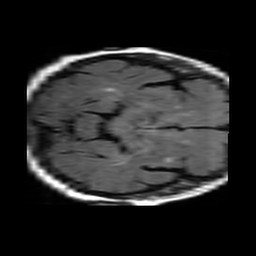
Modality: FLAIR
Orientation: axial
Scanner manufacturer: philips
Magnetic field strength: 1.5 T
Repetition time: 6 s
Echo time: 0.12 s